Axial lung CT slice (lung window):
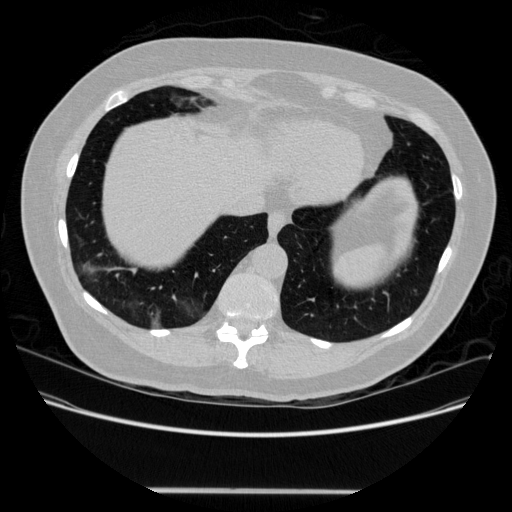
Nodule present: no